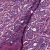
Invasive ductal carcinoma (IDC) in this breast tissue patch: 1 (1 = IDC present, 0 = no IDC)